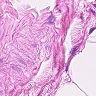
Metastatic tissue present: no